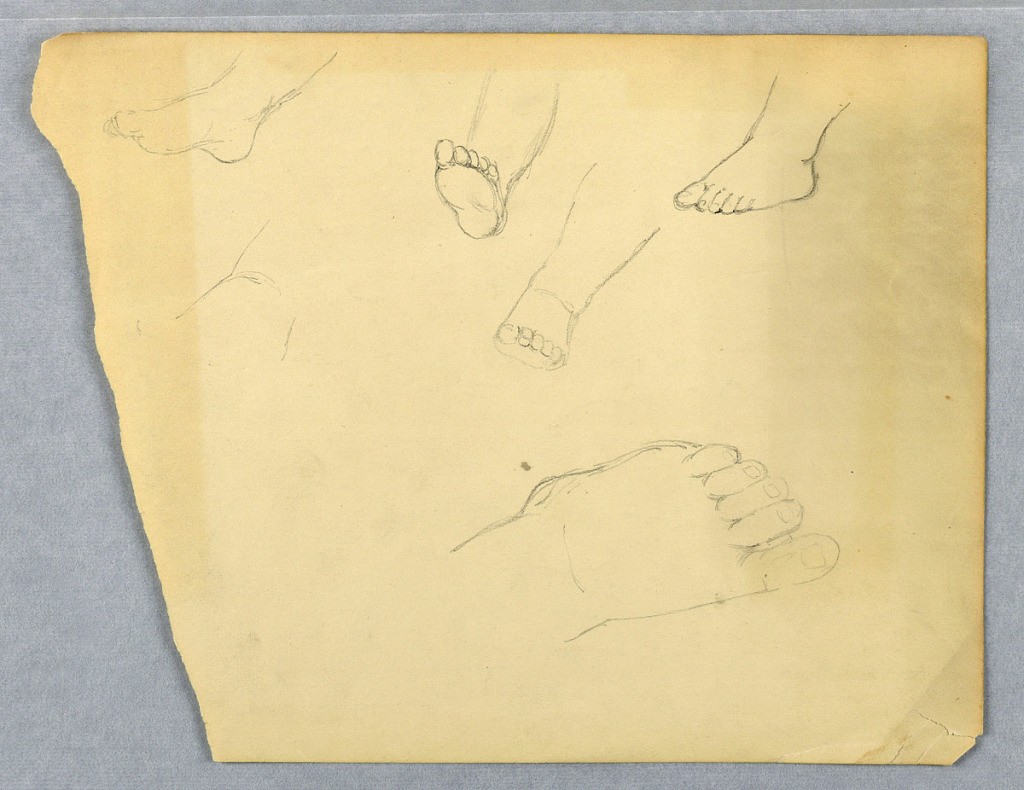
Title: Studies of a Child's Left Foot
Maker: Daniel Huntington, American, 1816–1906
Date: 1845–55
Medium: Black crayon on off-white wove paper
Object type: Drawing
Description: Four studies of a child's left foot. At left, study of a child's right foot.